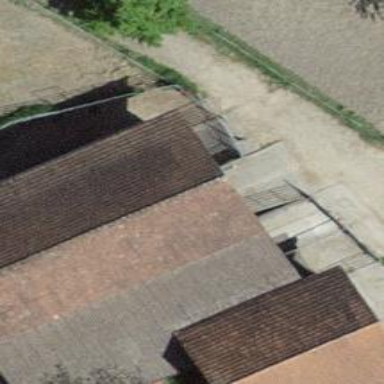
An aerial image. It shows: Farm auxiliary building.